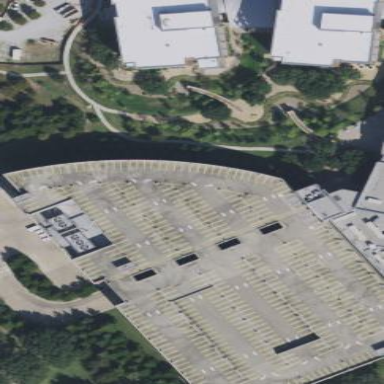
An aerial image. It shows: Multi-storey parking building.